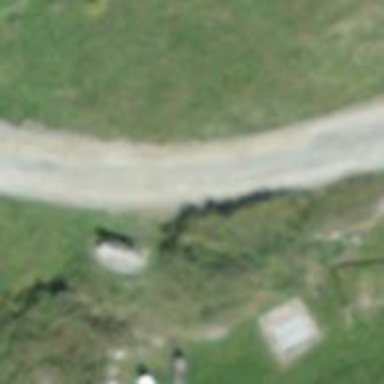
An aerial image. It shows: Residential road with unpaved surface.